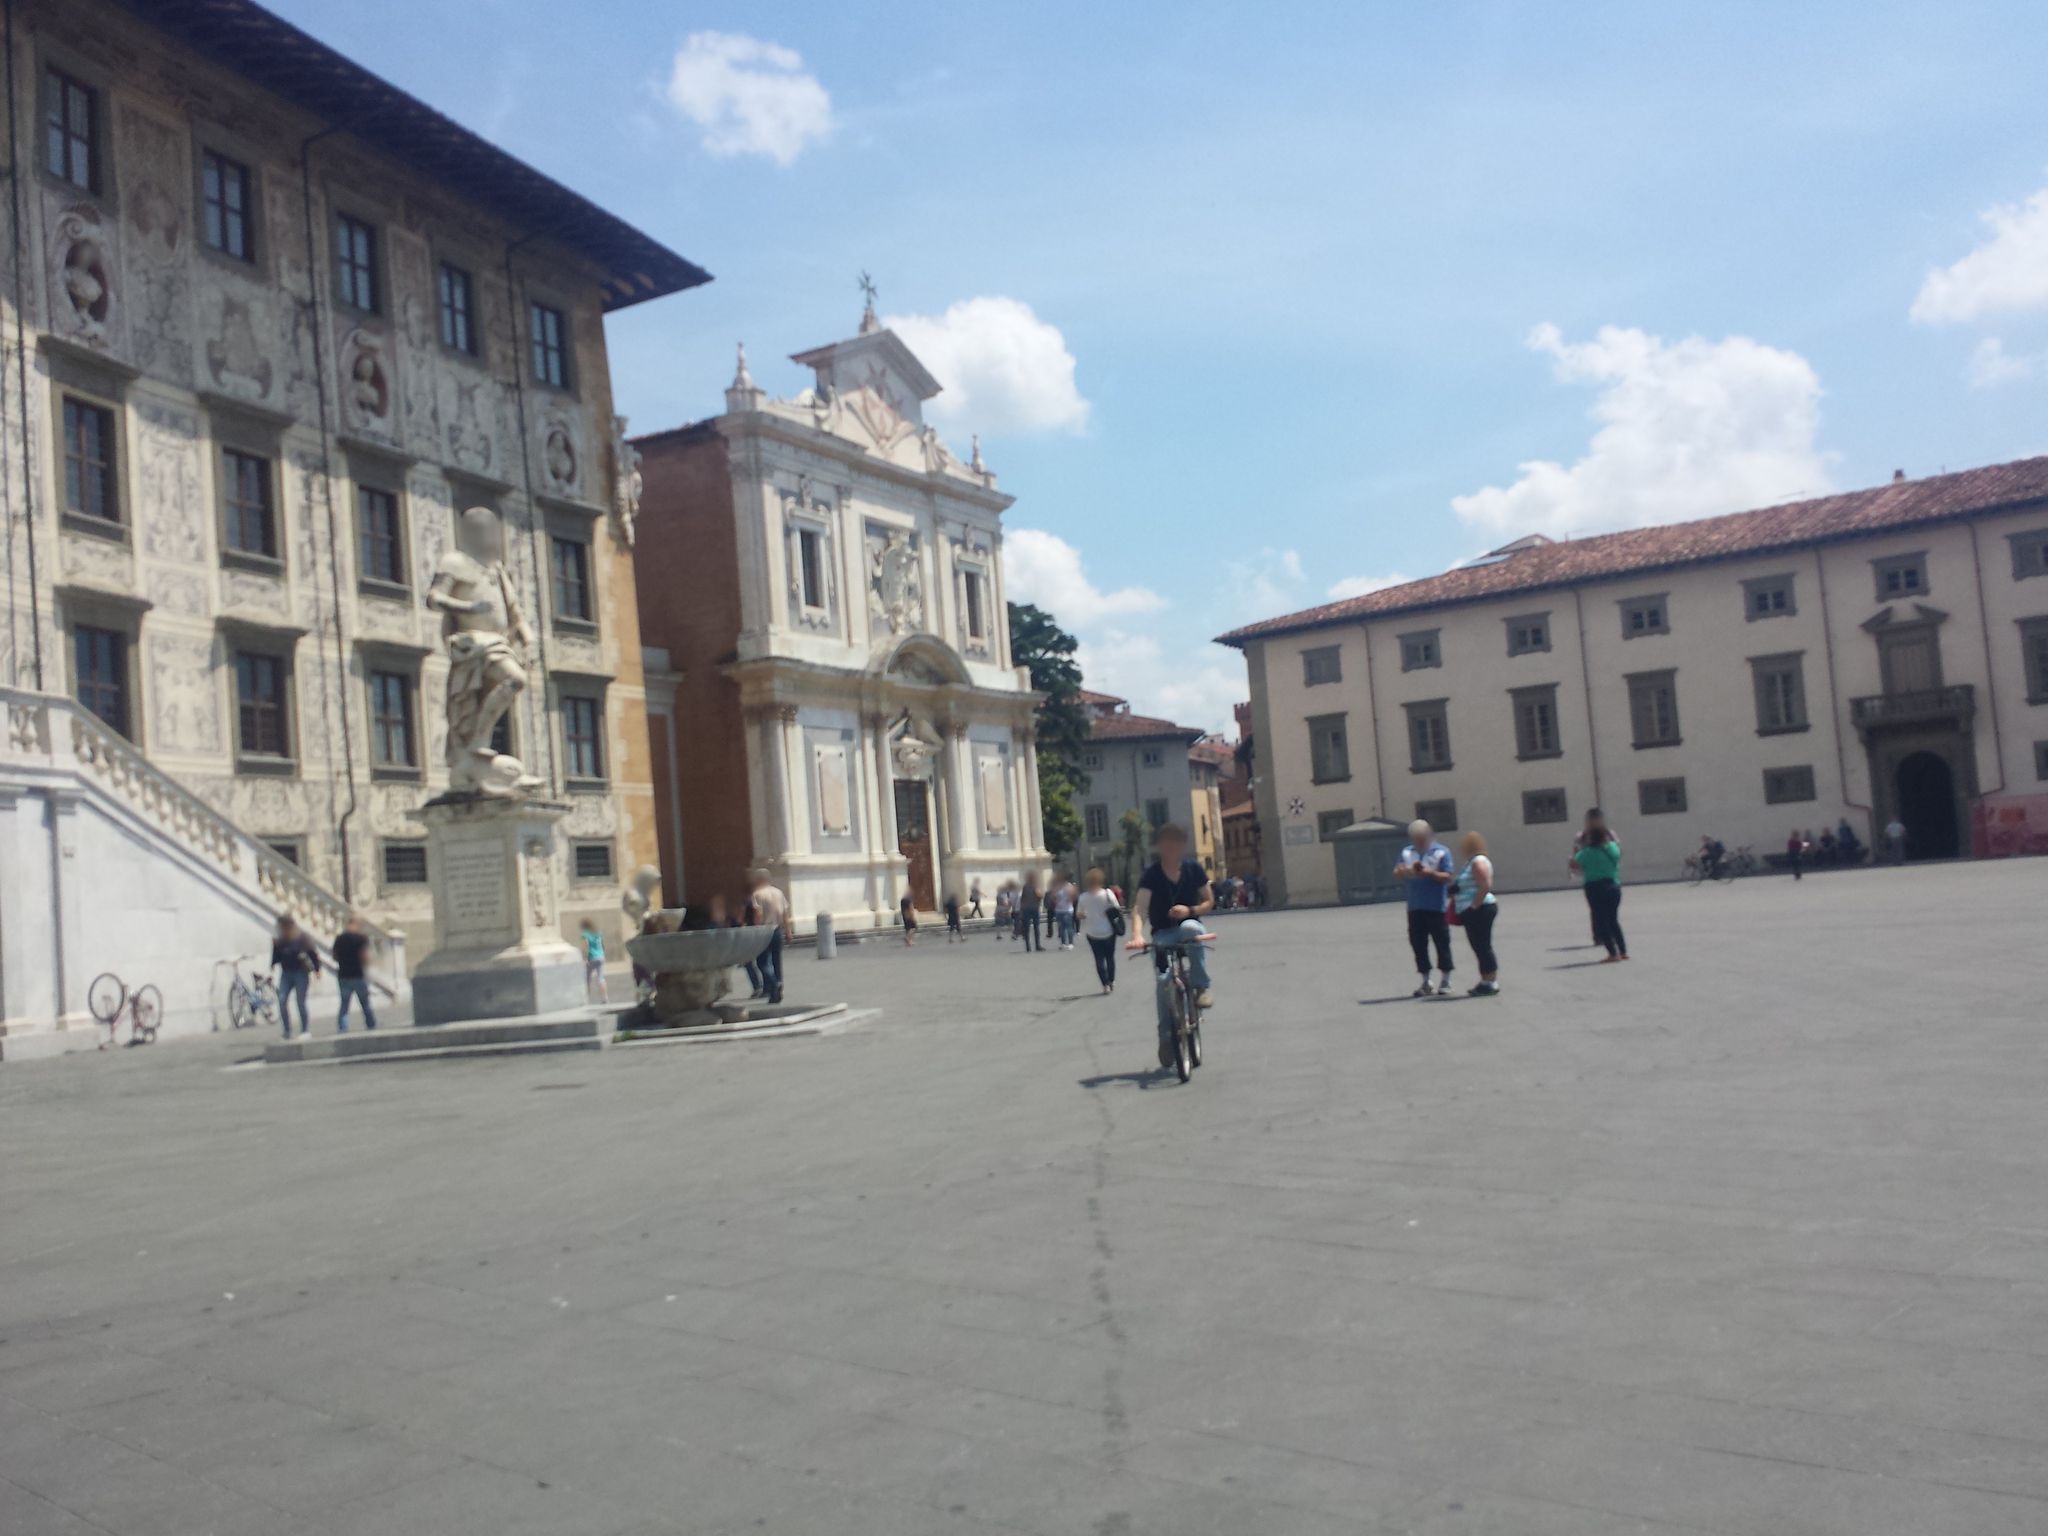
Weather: clear
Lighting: day
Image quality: good
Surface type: walking surface
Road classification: living_street, service
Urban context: dense urban cluster
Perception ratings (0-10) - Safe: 4.05, Lively: 8.52, Beautiful: 1.69, Boring: 4.47, Depressing: 7.27, Wealthy: 6.98